Field crop: maize
Growth stage: 2
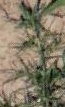
Species: salsola